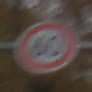
Verkehrszeichen: Geschwindigkeit60
Umgebung: Outdoor, Nature
Tageszeit: MorningAfternoon
Wetter: Overcast
Licht: Natural
Jahreszeit: Autumn
Kontrast: LowContrast